Current action and preconditions to check: trajectory_clear

Your task: For each precondition in the list above, predict whether it will hold at this action.

Consider the current scene as observed from the mobile robot's camera, and analyze the predicted future states of all dynamic agents (e.g., people, animals, vehicles, or any moving entities) within the NEXT SECOND.

IMPORTANT: Only answer "very likely" if you are absolutely certain—based on strong, clear evidence—that a dynamic agent will violate the precondition in the predicted future state. Do NOT answer "very likely" for unlikely, ambiguous, or low-probability risks.

Ask yourself for each precondition: Is there a high probability, with clear and convincing evidence, that the predicted future states of any dynamic agent will interfere with the predicted future state of the currently executing action within the NEXT SECOND, causing that precondition to fail?

Assess the risk level based on these predictions. Use "likely" or "very likely" if motions create a clear risk of interference.

Use "neutral" or "improbable" if agents are nearby but their predicted paths are clearly diverging or non-conflicting.

Failure Risk Categories: "very improbable", "improbable", "neutral", "likely", "very likely"

Answer Format: Output ONLY the probability_of_failure value from these categories: "very improbable", "improbable", "neutral", "likely", "very likely"

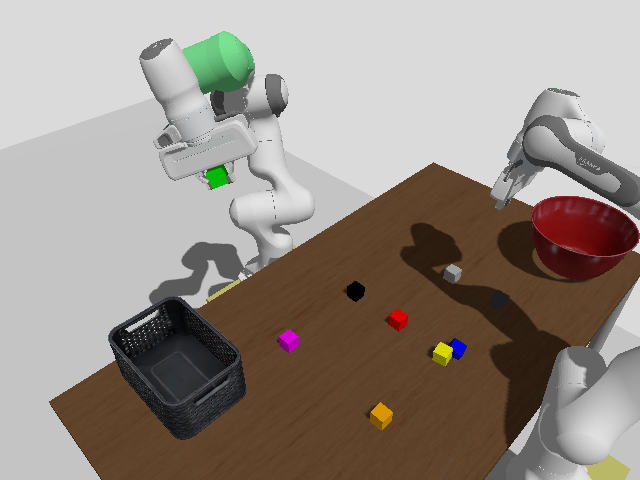

Answer: very improbable